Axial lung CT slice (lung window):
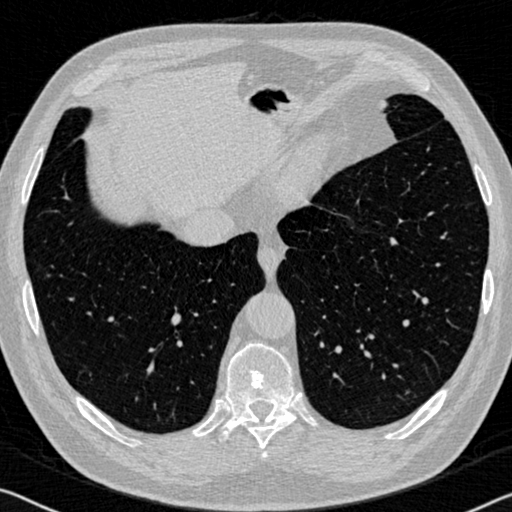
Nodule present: no